Question: When clicking on the "Deploy Mean Development Stack" from the developer console within my project on Google App Engine it does not display a URL. The loading circle displays for a few seconds and then nothing. There is no URL or anything indicating that an application has been deployed? I have enabled billing and cloud storage. Is there some other setting I need to change so that this will deploy?
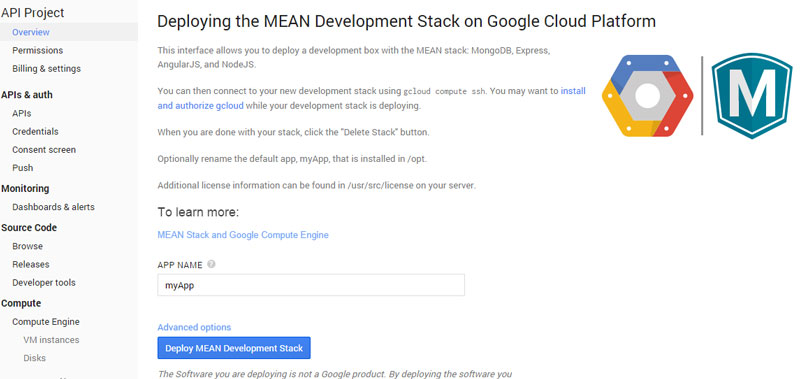
Answer: There's currently an issue with this feature and it's not working as expected.